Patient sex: M
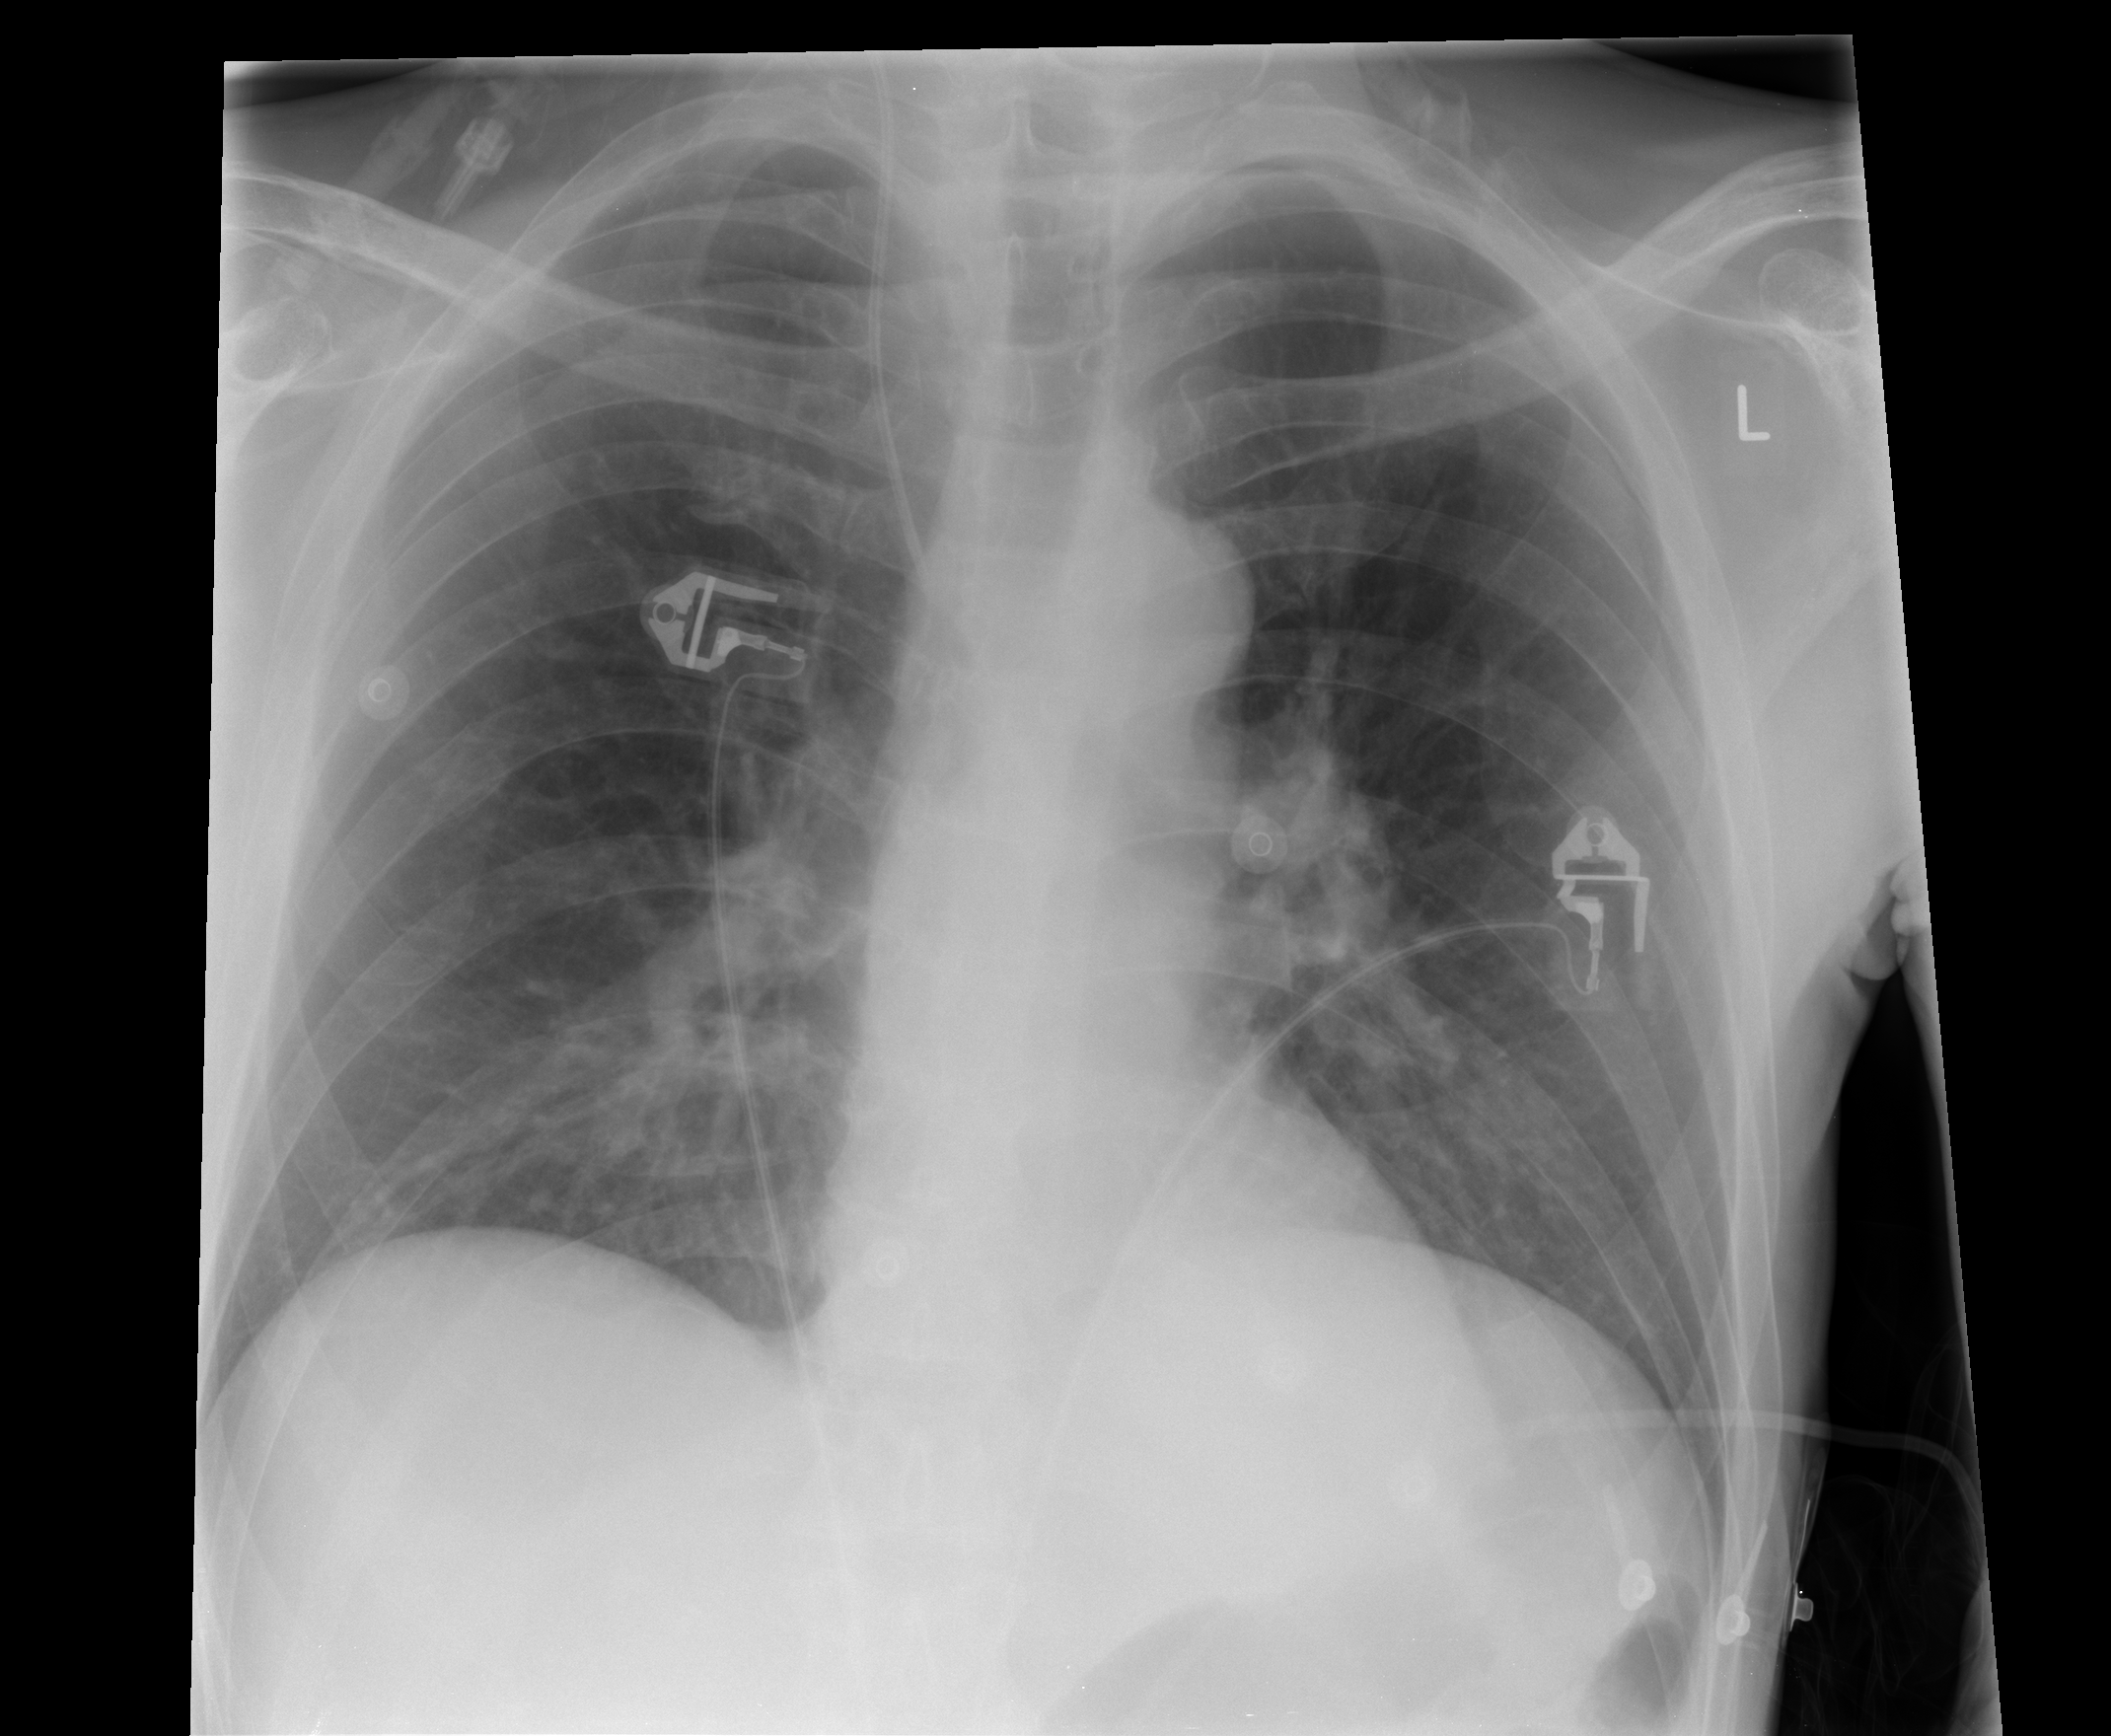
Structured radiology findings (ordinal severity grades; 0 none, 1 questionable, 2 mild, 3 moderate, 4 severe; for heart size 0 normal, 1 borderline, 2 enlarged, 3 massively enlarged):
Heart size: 0
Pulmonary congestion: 0
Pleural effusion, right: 0
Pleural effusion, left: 0
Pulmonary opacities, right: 1
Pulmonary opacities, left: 0
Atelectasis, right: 1
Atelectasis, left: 1